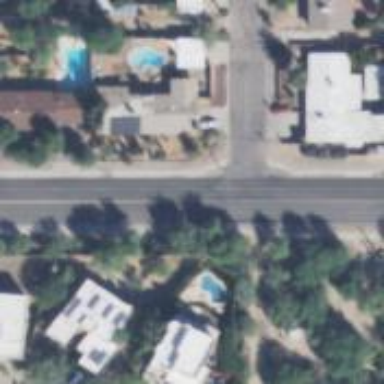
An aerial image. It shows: Road with stop sign.